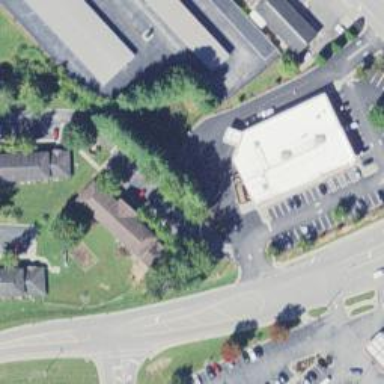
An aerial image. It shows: Pharmacy providing healthcare services.